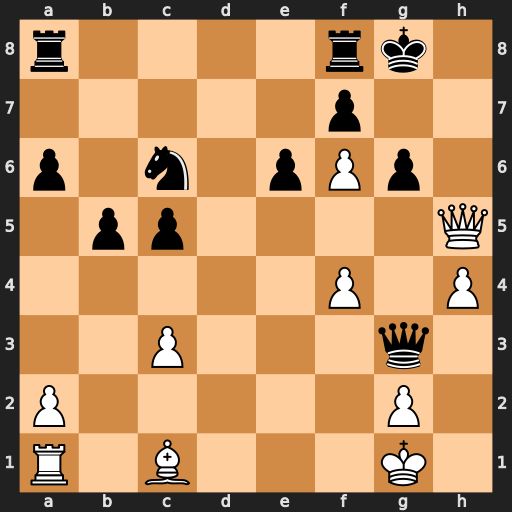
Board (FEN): r4rk1/5p2/p1n1pPp1/1pp4Q/5P1P/2P3q1/P5P1/R1B3K1
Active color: w
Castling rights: -
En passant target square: -
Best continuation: Qh6 Qe1+ Kh2 Qxh4+ Qxh4